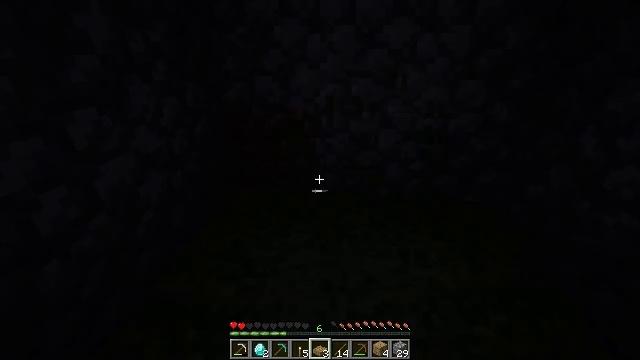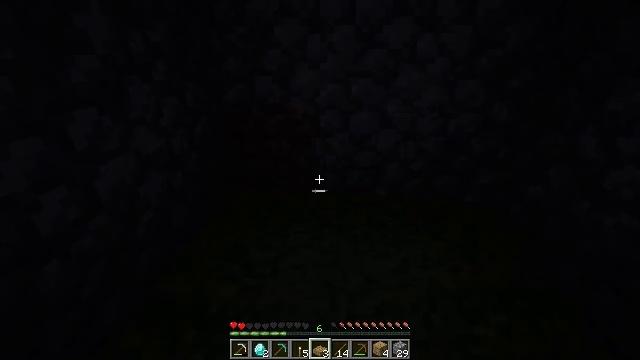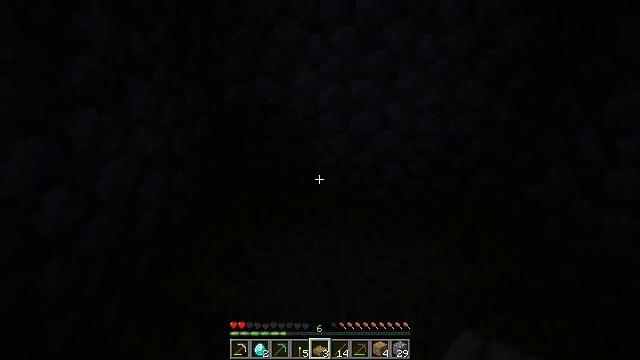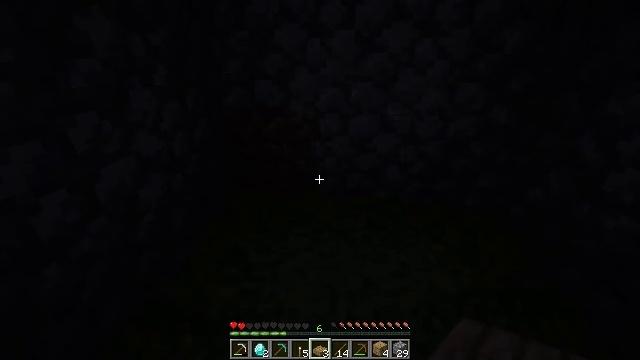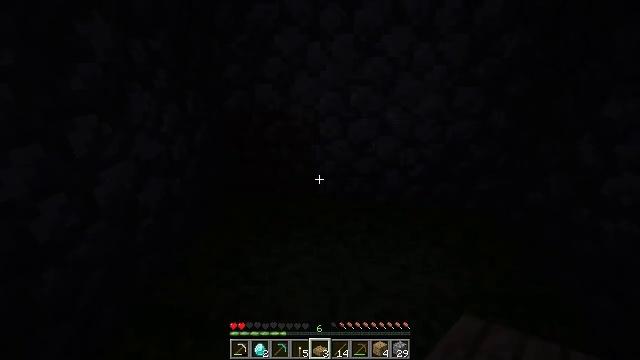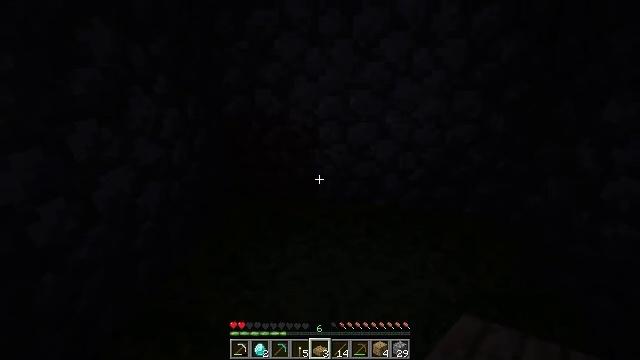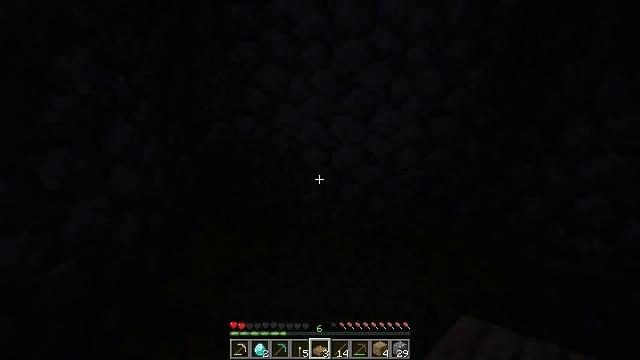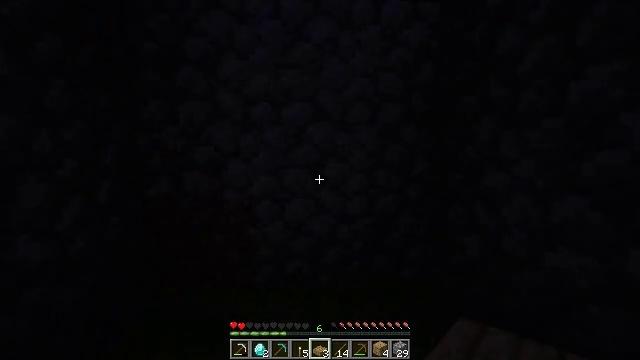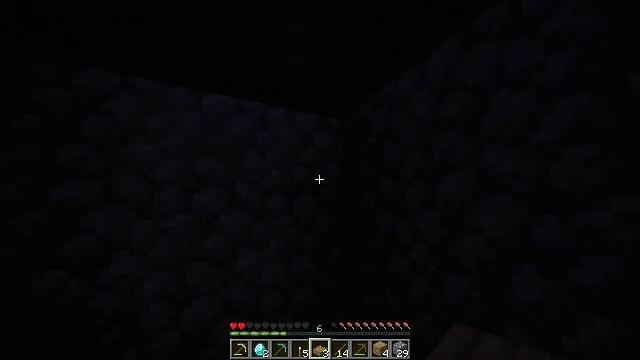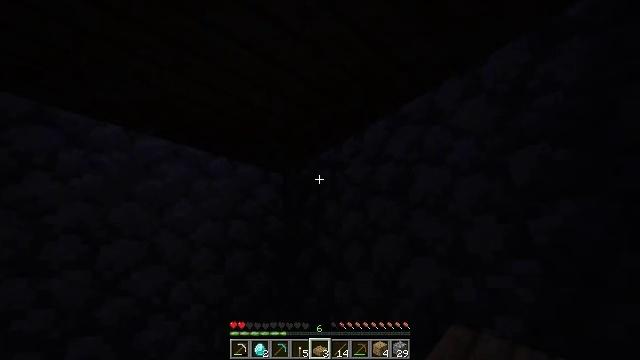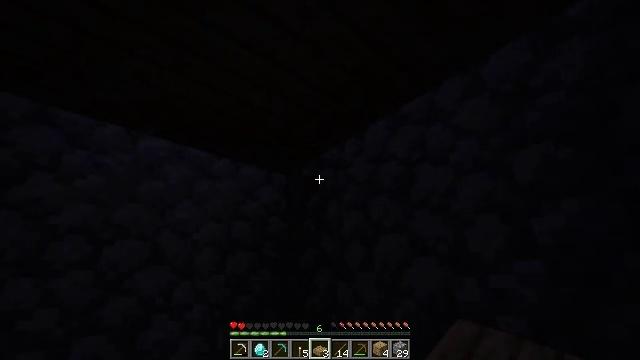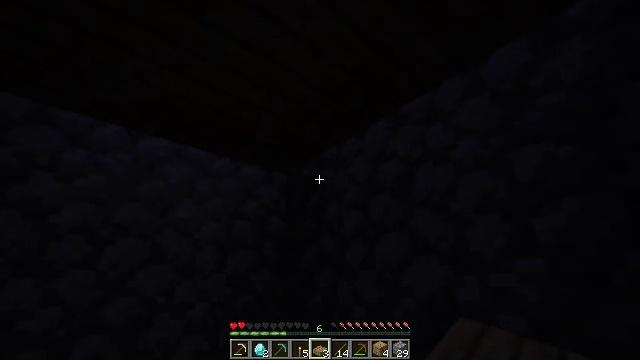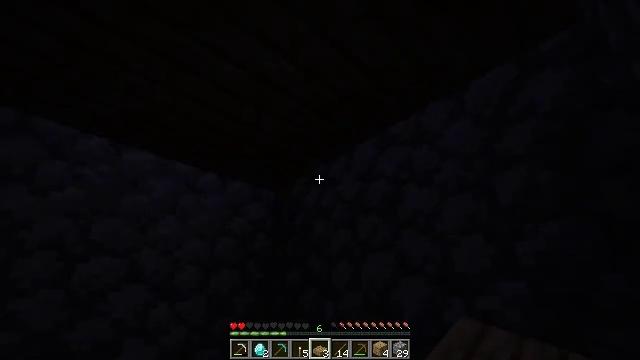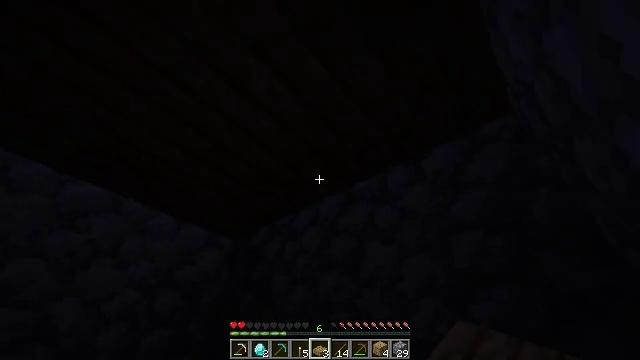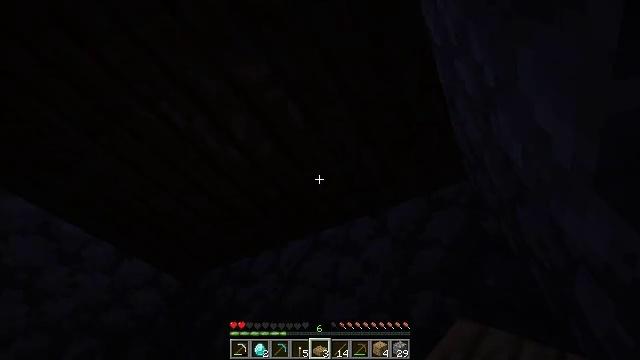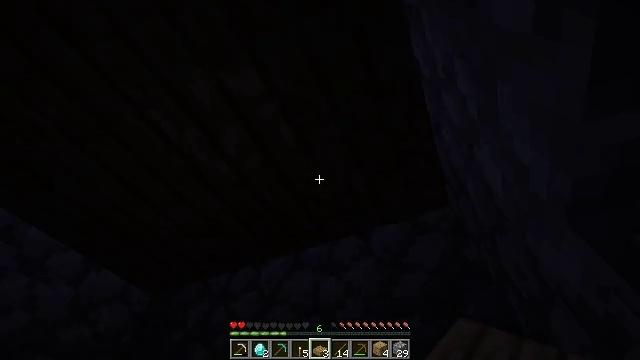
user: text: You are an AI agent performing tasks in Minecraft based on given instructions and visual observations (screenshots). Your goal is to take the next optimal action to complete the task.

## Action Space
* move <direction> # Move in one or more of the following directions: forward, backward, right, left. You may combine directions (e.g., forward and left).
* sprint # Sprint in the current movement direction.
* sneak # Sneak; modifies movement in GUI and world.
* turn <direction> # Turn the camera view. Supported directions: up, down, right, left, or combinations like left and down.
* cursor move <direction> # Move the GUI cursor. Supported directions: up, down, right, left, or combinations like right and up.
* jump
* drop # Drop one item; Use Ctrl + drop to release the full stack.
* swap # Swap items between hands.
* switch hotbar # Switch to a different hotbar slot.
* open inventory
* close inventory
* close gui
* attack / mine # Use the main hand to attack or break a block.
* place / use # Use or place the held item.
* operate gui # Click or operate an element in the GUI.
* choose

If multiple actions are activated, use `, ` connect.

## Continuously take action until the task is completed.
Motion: motion action
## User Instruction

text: Dig up the oak slab used in construction.
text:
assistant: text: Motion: no_op
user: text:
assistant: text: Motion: no_op
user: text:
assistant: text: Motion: no_op
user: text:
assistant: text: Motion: no_op
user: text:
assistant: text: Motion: no_op
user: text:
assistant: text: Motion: turn right and up
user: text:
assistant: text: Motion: turn right and up
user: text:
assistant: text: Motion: turn right and up
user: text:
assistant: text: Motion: turn right and up
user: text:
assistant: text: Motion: no_op
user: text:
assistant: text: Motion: no_op
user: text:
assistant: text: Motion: turn right and up
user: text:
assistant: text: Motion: turn right and up
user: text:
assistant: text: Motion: turn right and up
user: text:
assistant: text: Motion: turn right and up
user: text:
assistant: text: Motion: no_op
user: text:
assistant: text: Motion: no_op
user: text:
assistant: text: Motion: no_op
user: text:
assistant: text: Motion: no_op
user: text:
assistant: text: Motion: no_op
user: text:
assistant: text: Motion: no_op
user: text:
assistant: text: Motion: turn left
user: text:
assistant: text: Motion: move forward, turn left
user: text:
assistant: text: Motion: move forward, turn left
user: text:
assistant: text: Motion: move forward, turn left
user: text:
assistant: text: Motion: turn left and up
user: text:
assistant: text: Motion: turn left
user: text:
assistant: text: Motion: no_op
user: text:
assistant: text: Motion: no_op
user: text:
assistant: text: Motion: no_op